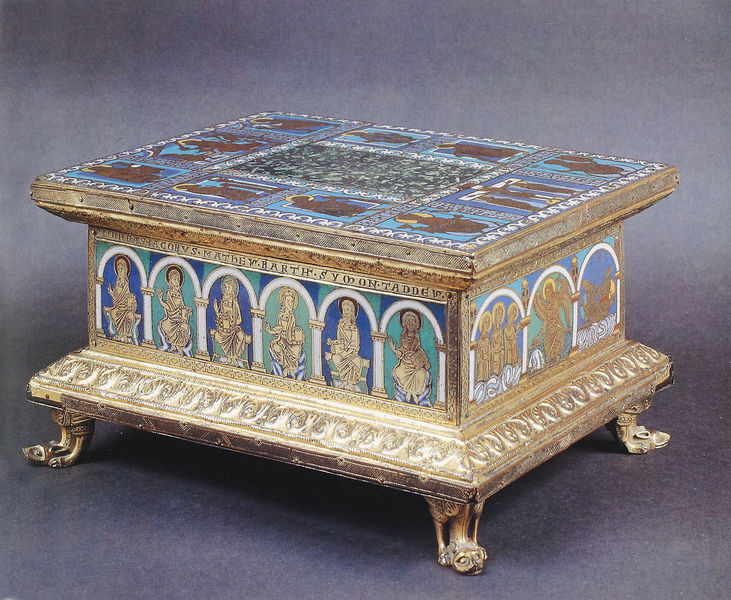
Titel: Tragaltar
Institution: Mönchengladbach, Münster-Schatzkammer
Schlagwörter: blau, mann, grün, sitzen, frankreich, geste, männer, schmuck, stuhl, säulen, türkis, möbel, kirche, gold, füße, schrift, italien, thron, inschrift, verzierung, bögen, truhe, deckel, gefäß, mosaik, altar, intarsien, kasten, löwen, griechenland, heilige, schatulle, jünger, sechs, heilig, blech, email, reliquie, zwölf, fische, box, latein, behältnis, apostel, byzanz, beschlagen, reliquiar, orthodox, 12, klosterneuburg, emaill, grün latein